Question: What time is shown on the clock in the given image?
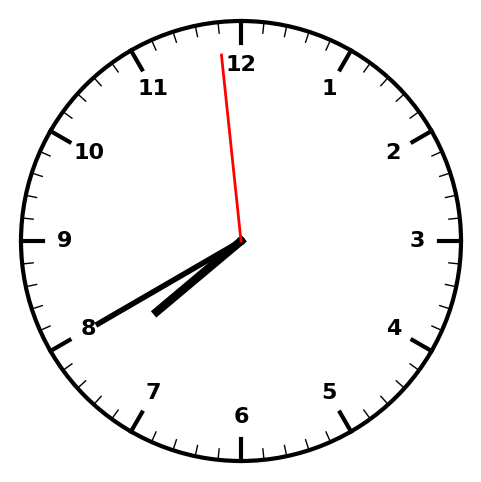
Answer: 07:39:59